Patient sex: F
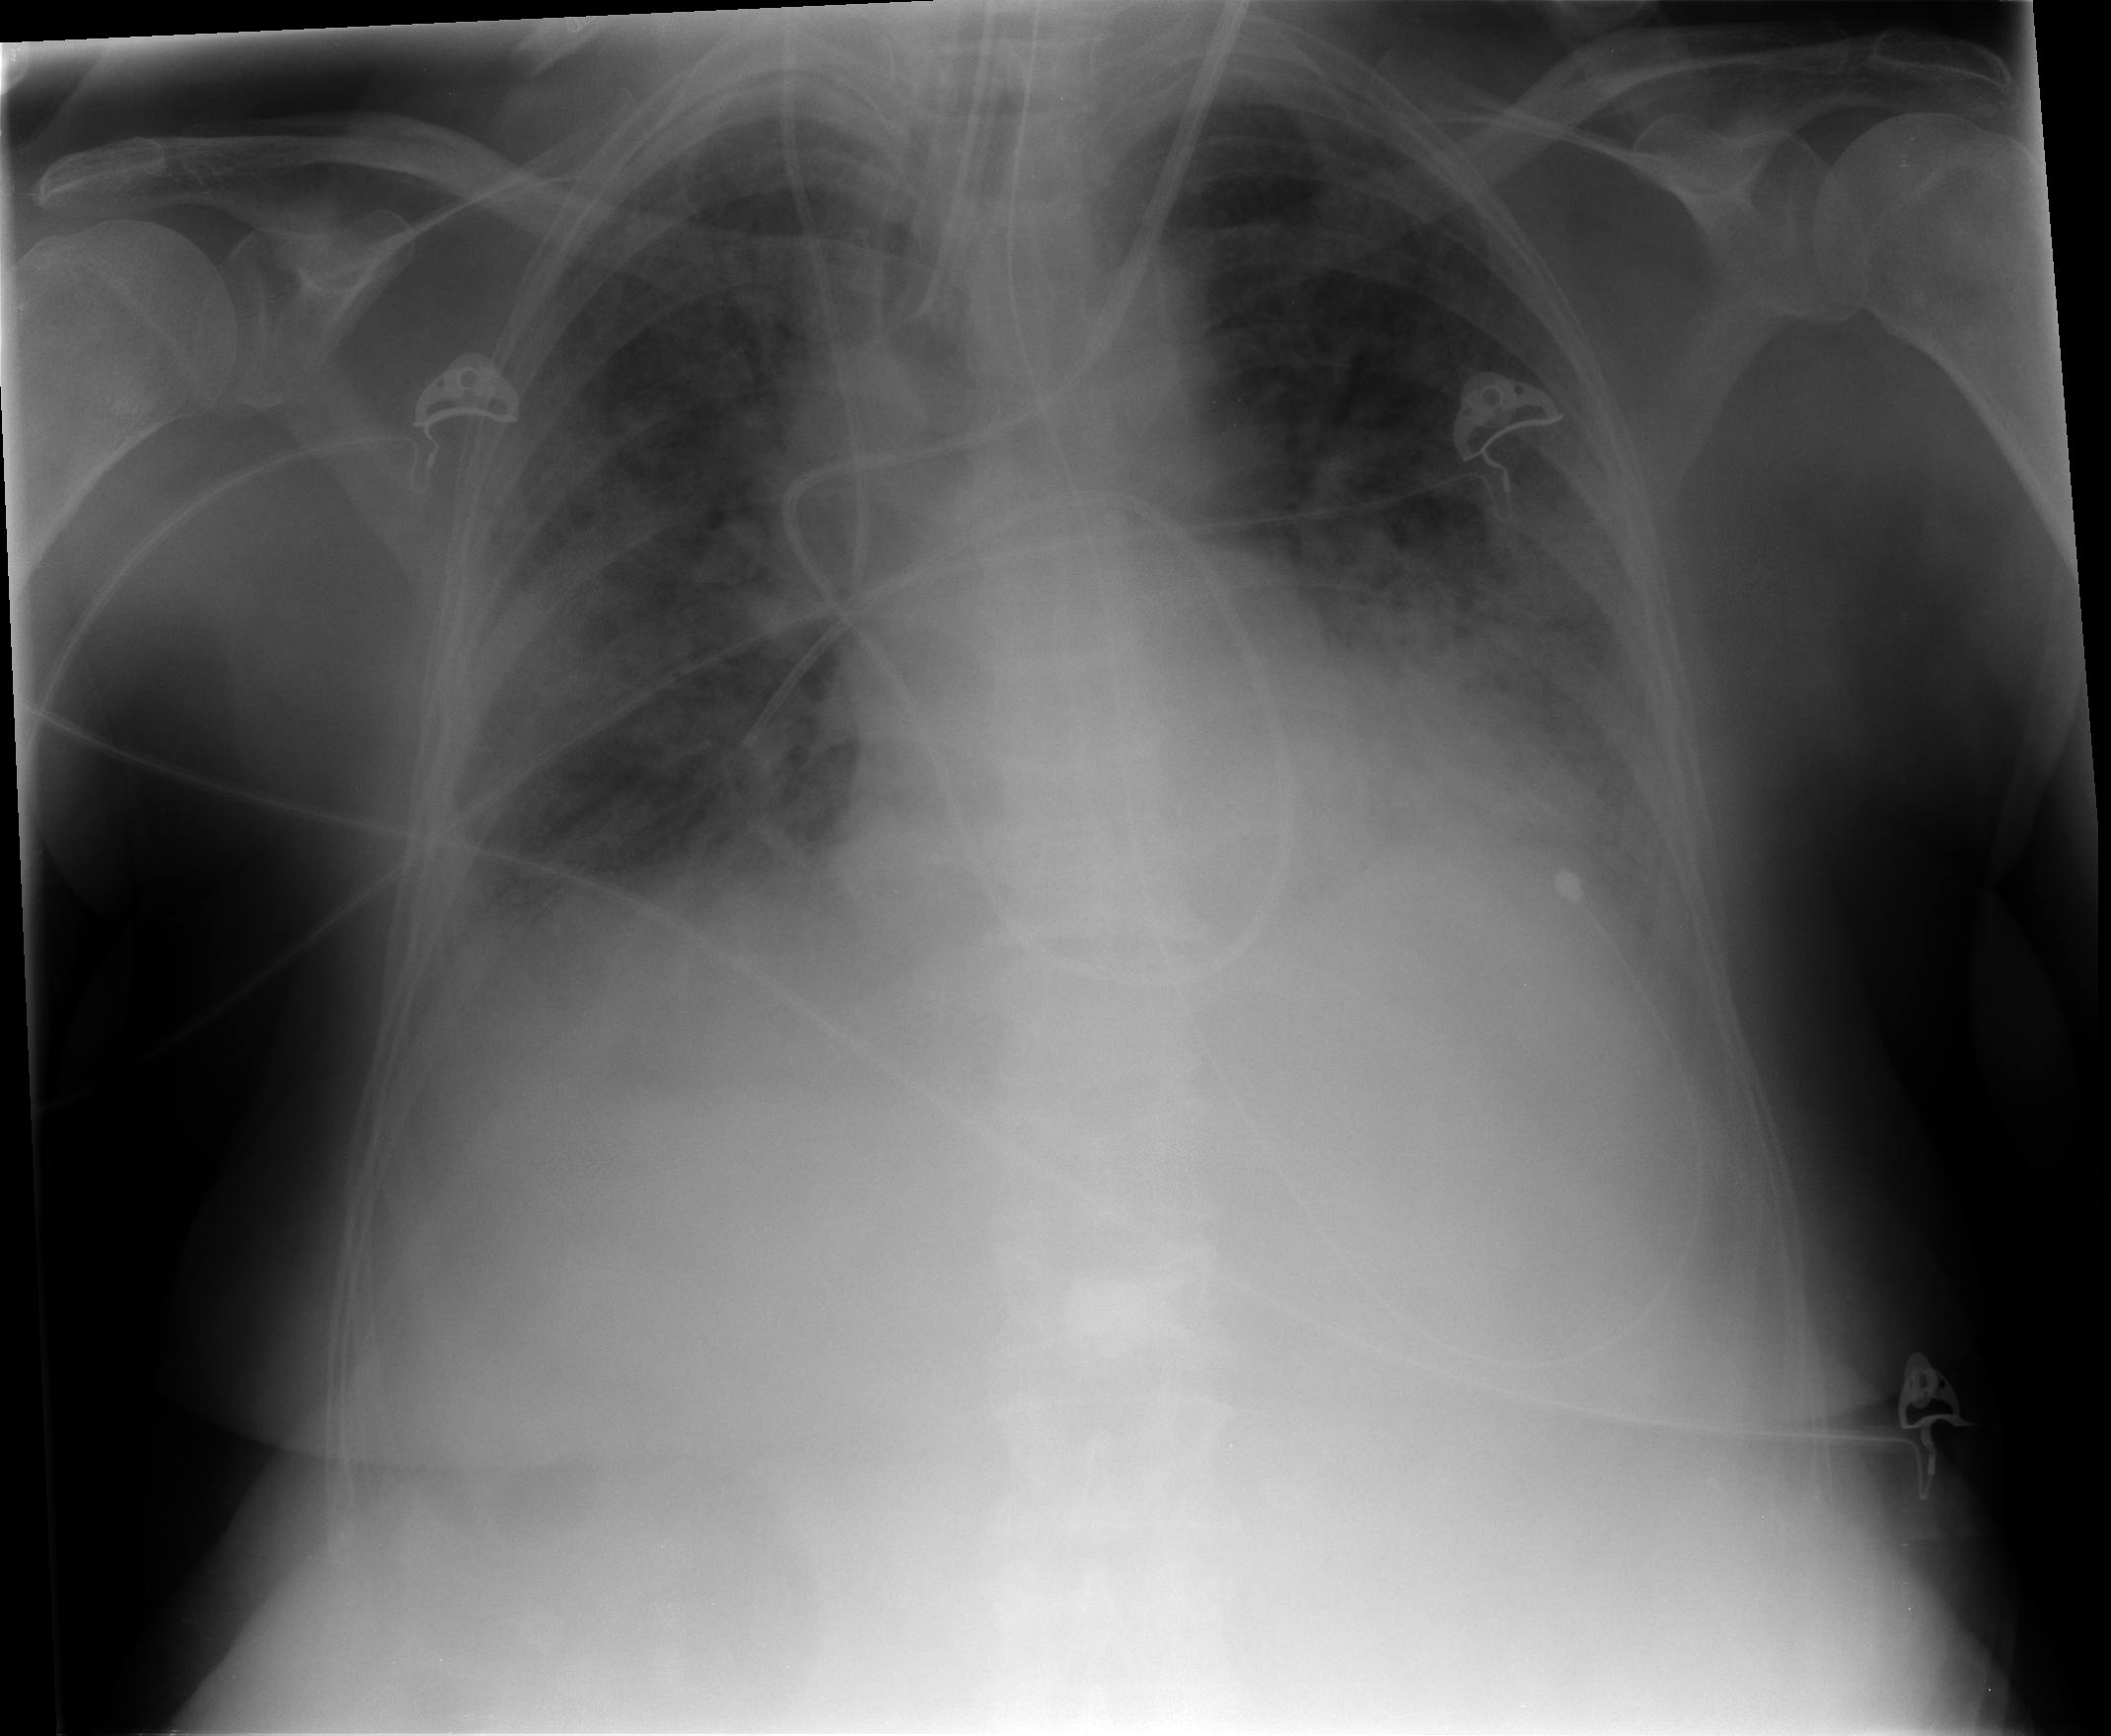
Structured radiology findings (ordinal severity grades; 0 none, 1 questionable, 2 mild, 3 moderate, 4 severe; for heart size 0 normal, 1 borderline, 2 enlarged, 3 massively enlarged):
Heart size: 2
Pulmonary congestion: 2
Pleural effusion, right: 2
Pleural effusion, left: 1
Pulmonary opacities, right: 3
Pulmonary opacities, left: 3
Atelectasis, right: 2
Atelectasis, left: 3